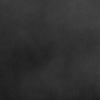
Label: dusty